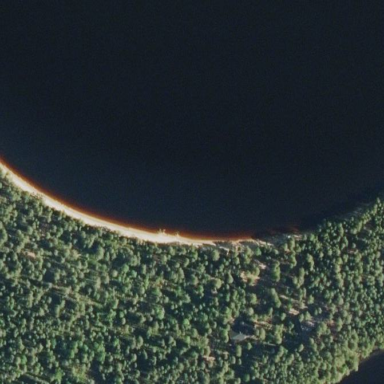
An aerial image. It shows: Sandy beach with natural surface.